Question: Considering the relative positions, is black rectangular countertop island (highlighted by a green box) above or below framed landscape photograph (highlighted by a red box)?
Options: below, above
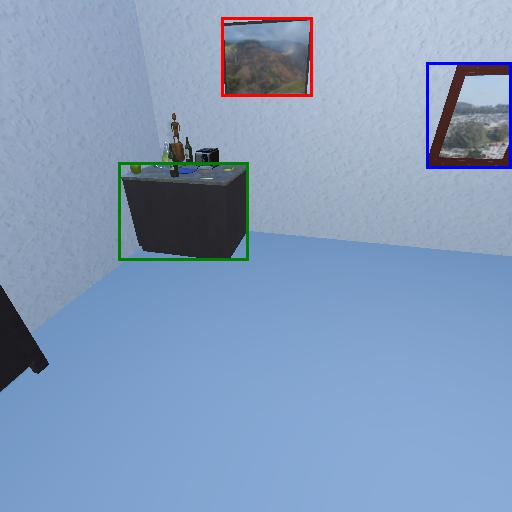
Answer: below